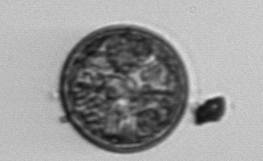
Label: Coscinodiscus